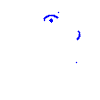
Particle: proton